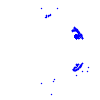
Particle: electron